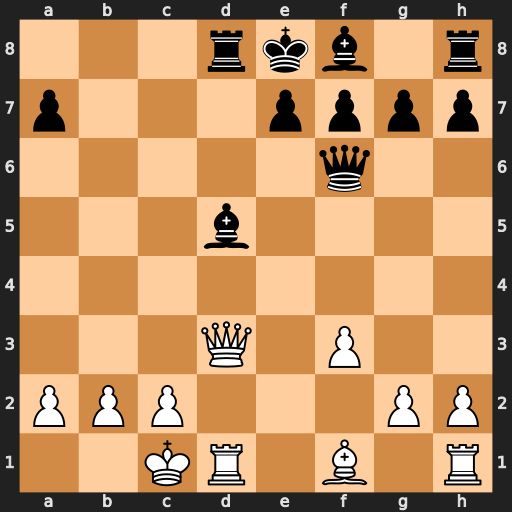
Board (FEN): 3rkb1r/p3pppp/5q2/3b4/8/3Q1P2/PPP3PP/2KR1B1R
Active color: w
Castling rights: k
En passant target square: -
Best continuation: Qb5+ Bc6 Rxd8+ Kxd8 Qb8+